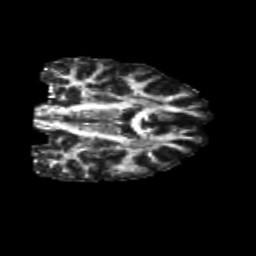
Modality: FA
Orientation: coronal
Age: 22
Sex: male
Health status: healthy
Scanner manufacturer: siemens
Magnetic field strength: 3 T
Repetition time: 10.8 s
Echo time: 0.082 s